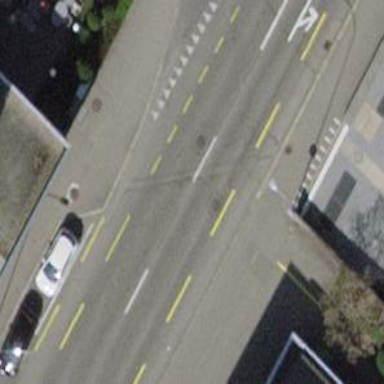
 featuring separate cycle lane and sidewalk."